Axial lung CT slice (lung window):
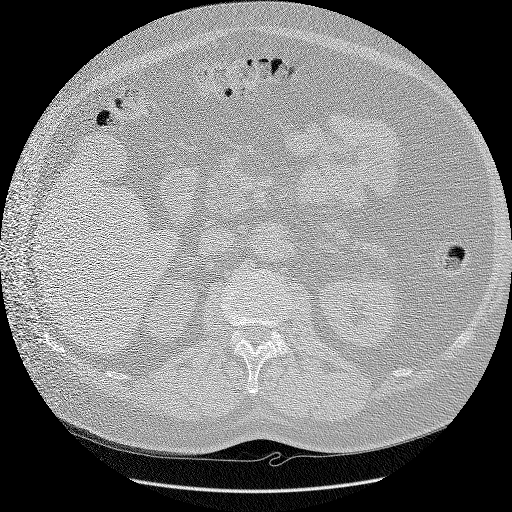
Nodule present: no